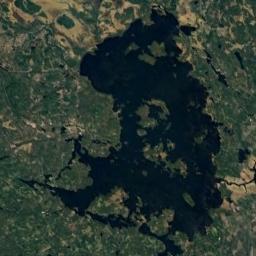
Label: lake